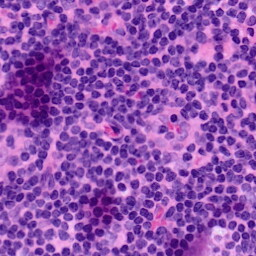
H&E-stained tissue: LymphNode